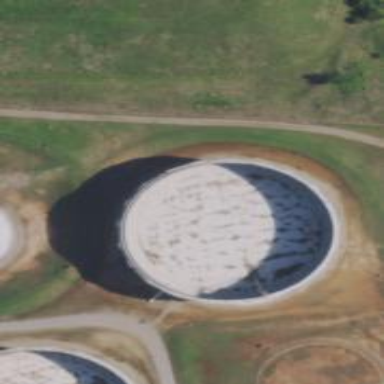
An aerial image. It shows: Storage tank created as man-made structure.